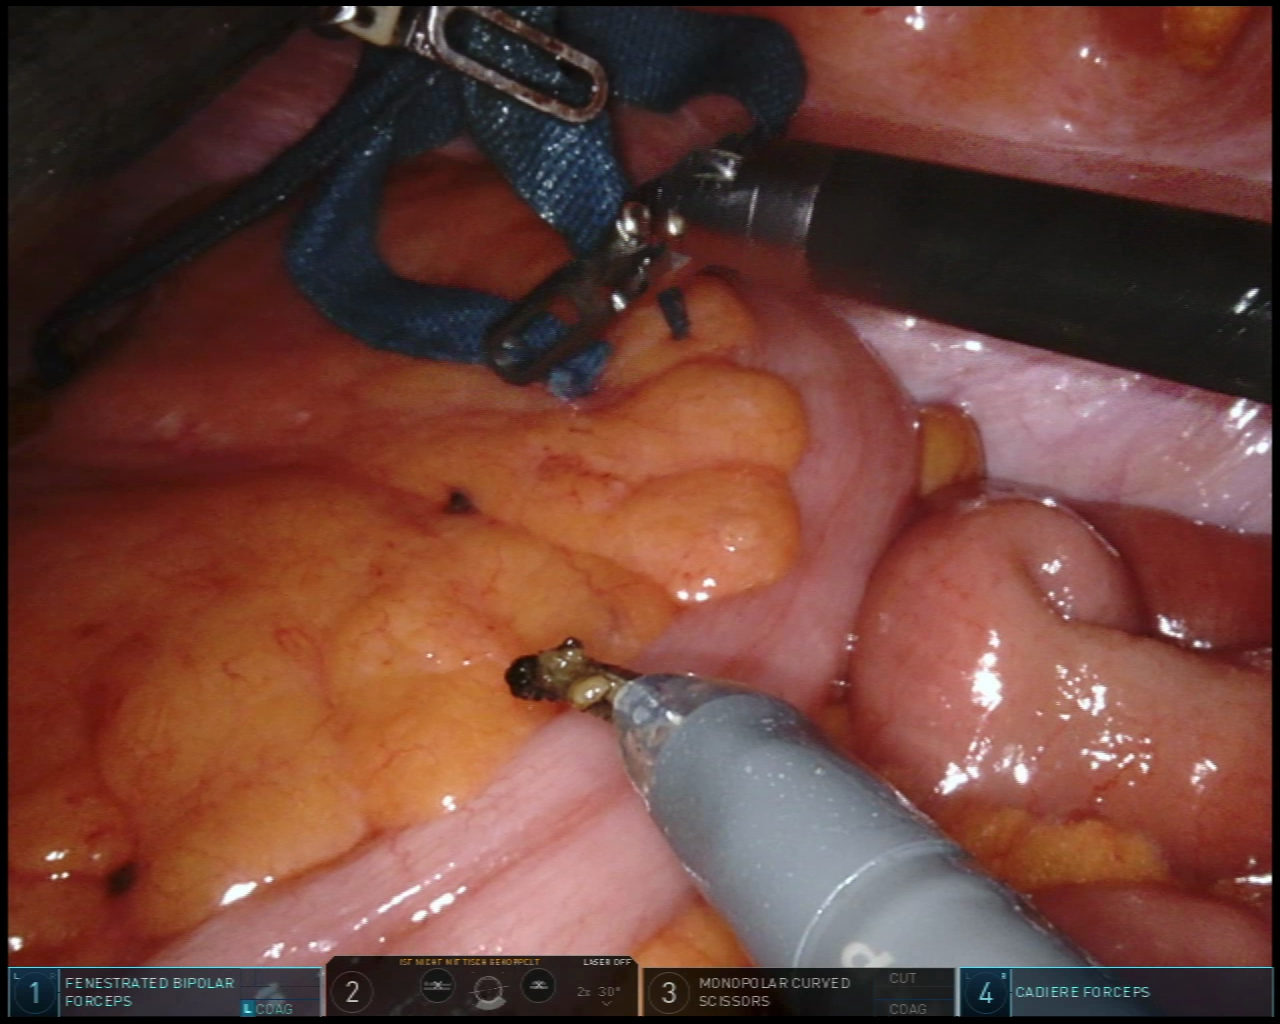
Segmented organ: colon
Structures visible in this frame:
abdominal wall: yes
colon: yes
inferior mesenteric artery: no
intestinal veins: no
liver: no
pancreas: no
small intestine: yes
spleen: no
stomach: no
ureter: no
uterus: no
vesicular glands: no